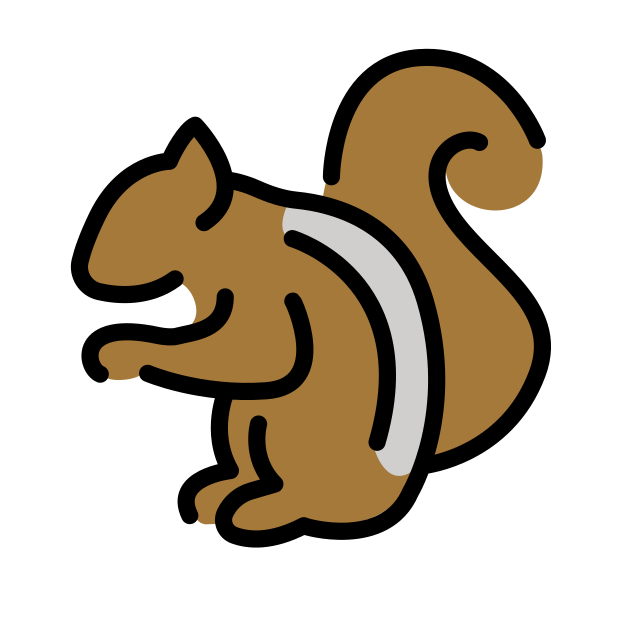
Emoji: 🐿
Name: chipmunk
Unicode: 0x1f43f